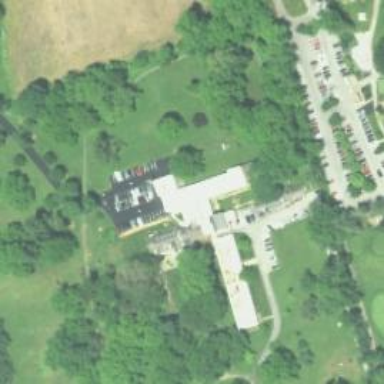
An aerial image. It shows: Hospital building.